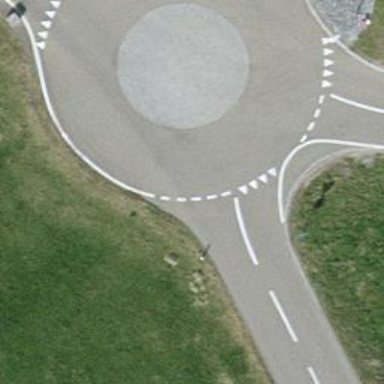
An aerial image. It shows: Unclassified road that forms roundabout at the junction.